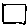
Label: square